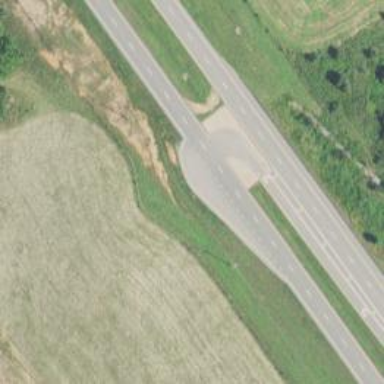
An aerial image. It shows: Trunk link highway.